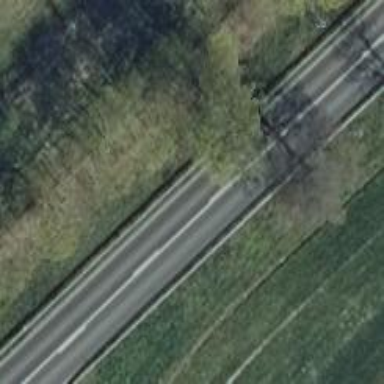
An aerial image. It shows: Secondary road with asphalt surface.